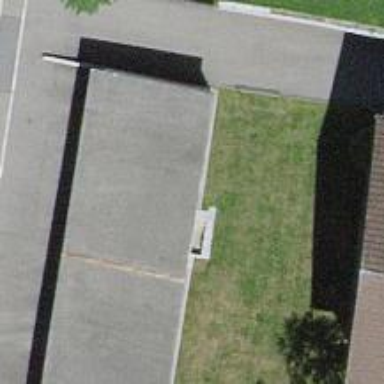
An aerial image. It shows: Garage building.